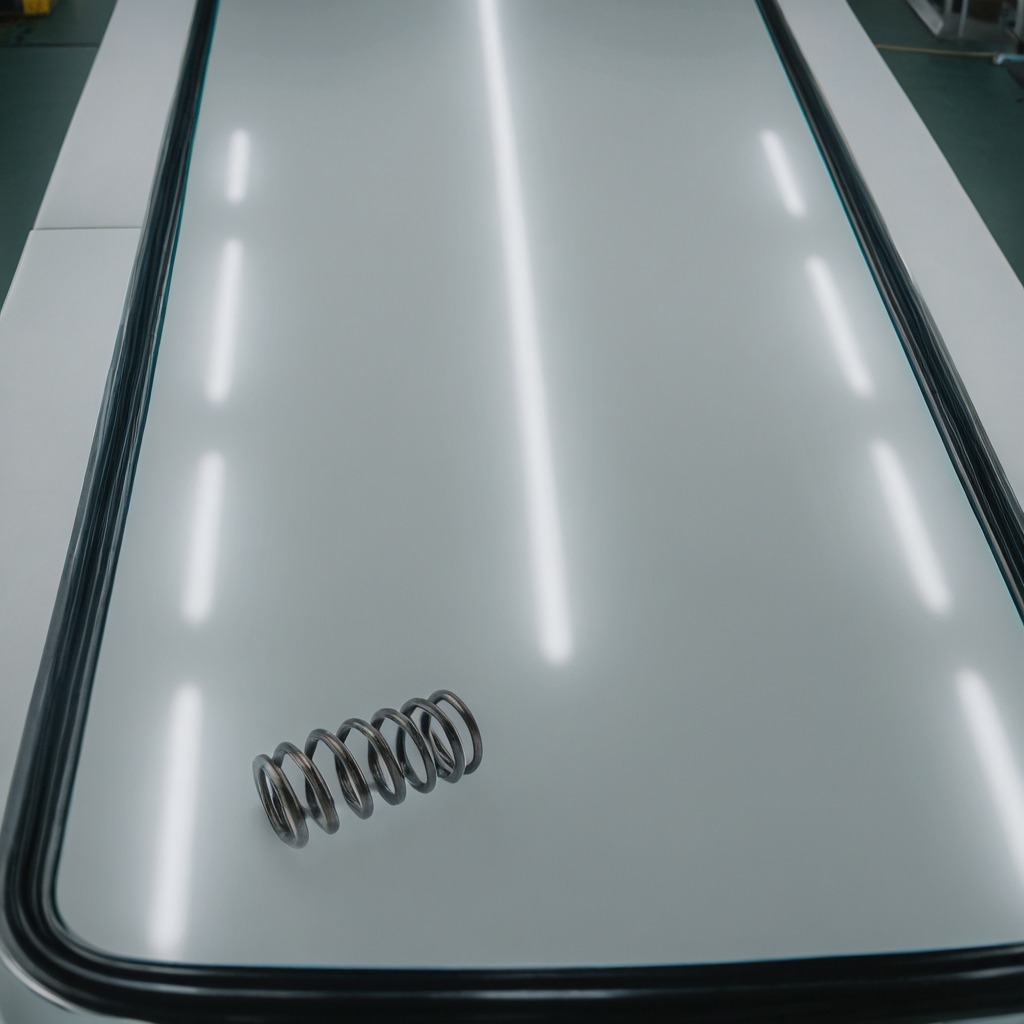
A coiled metal spring is lying on a table in a ship maintenance bay industrial lighting.